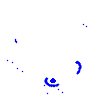
Particle: electron